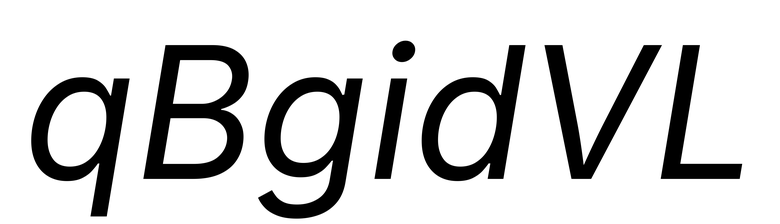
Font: Inter-Italic_Italic